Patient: sex M, age 42
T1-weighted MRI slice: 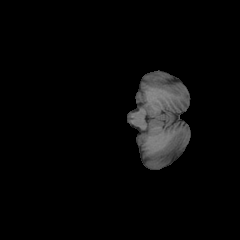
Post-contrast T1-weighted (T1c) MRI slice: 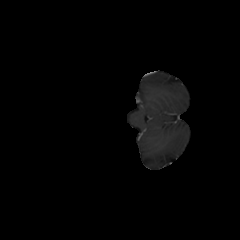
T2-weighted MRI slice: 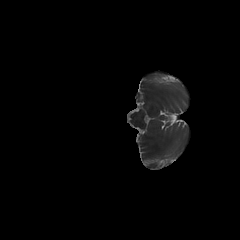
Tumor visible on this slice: no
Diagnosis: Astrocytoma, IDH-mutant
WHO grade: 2